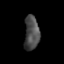
Tissue: prostate
Cell type: T cells
Senescence score: 0.285
Nuclear area (px): 499
Mean DAPI intensity: 75.513